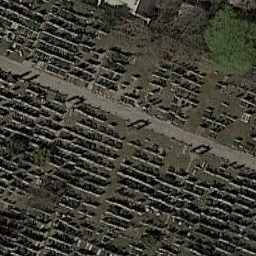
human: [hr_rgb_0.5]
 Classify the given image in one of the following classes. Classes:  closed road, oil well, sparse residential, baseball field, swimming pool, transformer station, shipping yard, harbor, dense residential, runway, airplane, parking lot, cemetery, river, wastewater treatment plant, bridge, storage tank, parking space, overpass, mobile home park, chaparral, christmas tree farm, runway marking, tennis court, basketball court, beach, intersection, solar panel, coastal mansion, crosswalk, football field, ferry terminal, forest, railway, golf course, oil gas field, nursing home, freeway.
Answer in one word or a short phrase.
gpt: cemetery